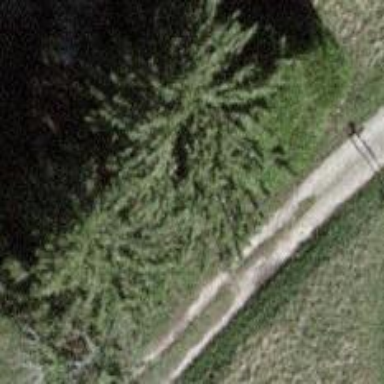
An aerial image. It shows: Evergreen tree with needle-leaved leaves.